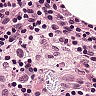
Metastatic tissue present: no